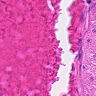
Metastatic tissue present: no